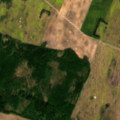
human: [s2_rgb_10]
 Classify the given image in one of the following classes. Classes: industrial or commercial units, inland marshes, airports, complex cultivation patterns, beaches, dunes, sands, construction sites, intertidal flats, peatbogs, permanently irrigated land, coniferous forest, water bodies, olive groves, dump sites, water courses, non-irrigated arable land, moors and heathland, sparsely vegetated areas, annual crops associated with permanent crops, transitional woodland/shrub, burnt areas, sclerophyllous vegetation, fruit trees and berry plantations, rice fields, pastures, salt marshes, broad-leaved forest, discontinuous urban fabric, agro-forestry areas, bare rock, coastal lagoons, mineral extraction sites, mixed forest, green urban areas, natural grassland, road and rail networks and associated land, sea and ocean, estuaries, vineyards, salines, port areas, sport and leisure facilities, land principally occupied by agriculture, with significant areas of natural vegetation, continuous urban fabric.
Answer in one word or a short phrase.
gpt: non-irrigated arable land, mixed forest, transitional woodland/shrub